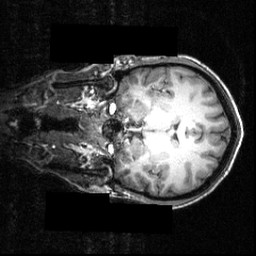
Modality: T1w
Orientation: coronal
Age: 24
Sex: female
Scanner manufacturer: siemens
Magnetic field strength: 3.951 T
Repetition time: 1.5 s
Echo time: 0.00335 s